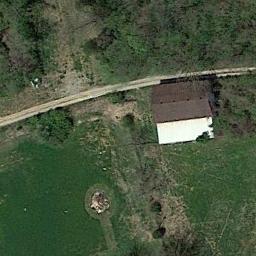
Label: sparse_residential